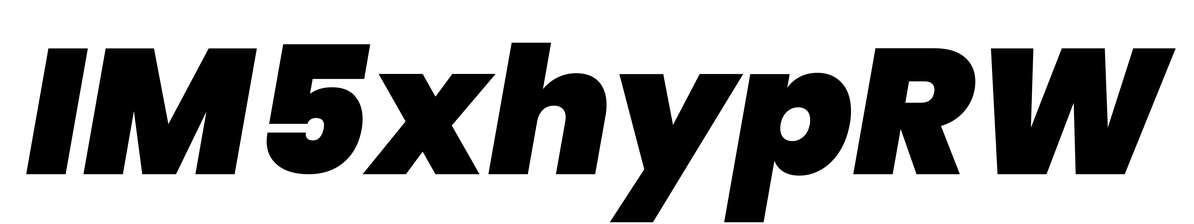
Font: Poppins-BlackItalic